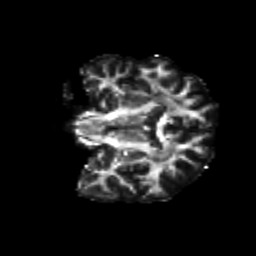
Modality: FA
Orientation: coronal
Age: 27
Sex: male
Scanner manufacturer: siemens
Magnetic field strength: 3 T
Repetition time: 8.6 s
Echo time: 0.095 s